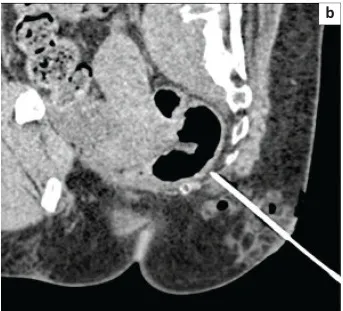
(a and b) Oblique axial and sagittal images show the tip of the needle (21G) at the level of the S5 vertebra in the presacral space with the rectum immediately antero-lateral to it.
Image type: radiology (ct)